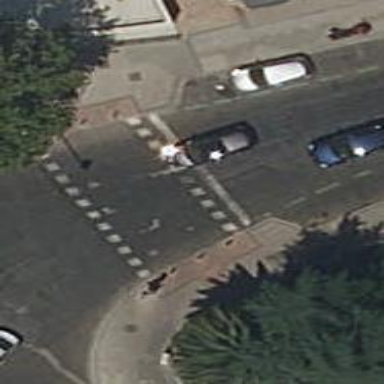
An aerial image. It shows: Crossing on the footway with traffic signals.